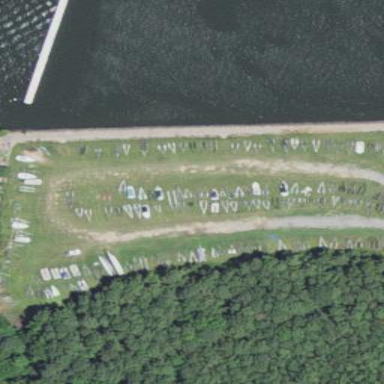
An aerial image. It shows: Boat storage area.